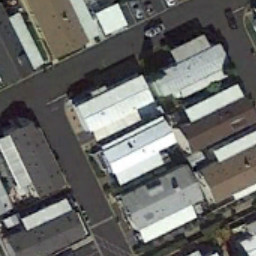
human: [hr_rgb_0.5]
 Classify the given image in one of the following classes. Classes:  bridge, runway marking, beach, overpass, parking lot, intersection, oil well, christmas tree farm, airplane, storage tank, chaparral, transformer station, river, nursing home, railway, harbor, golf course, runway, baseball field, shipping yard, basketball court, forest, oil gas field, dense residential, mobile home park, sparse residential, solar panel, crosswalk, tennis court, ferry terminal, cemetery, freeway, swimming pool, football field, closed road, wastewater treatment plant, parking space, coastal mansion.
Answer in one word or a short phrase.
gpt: mobile home park